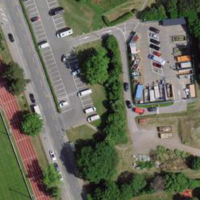
EUNIS habitat code: 54
Species observed at this site:
Cornus sanguinea
Plantago major